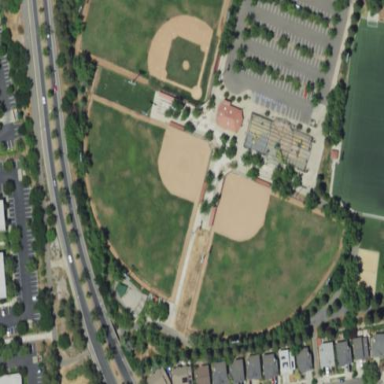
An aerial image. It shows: Sports centre that caters to baseball and soccer enthusiasts.